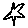
Label: star